Question: I am not sure if this is the right place for it, but I am hoping a few of you are familiar with PHP cURL as well as SOAPUI.
I have managed to successfully submit a web services request using SOAPUI, but have had no luck using php. PHP is currently timing out at 30 seconds (I also tried raising the timeout to 3mins). The SOAPUI request takes about 3 seconds to finish.
If any of you could spot where I went wrong, it would be greatly appreciated!
Thanks
---
Below are my properties for SOAPUI - endpoint is <URL>:

SOAPUI Request:
'''
<soap:Envelope xmlns:soap="http://www.w3.org/2003/05/soap-envelope" xmlns:urn="urn:eclg:coursecopy:enterprisecourse" xmlns:v2="http://CCWS-Services.eCollege.com/EnterpriseServices/Types/v2.1/">
<soap:Header xmlns:wsa="http://www.w3.org/2005/08/addressing">
<wsa:Action>urn:eclg:coursecopy:enterprisecourse:createcoursesection:request</wsa:Action>
<wsa:To>http://ccws-services.ecollege.com/EnterpriseServices/v2.1/EnterpriseCourse.svc</wsa:To>
</soap:Header>
<soap:Body>
<urn:CreateCourseSection>
<urn:createCourseSection>
***REMOVED****
</urn:createCourseSection>
</urn:CreateCourseSection>
</soap:Body>
</soap:Envelope>
'''
I took the RawRequest from SOAPUI and used it as the XML payload for PHP ($post_string).
Here is my PHP code -I suspect the error comes from the SOAPAction, which I retrieved from SOAPUI's Operation Properties:
'''
define('XML_POST_URL', 'https://ccws-services.ecollege.com/EnterpriseServices/v2.1/EnterpriseCourse.svc');
$headers = array(
'Content-Type: text/xml; charset=utf-8',
'Content-Length: '.strlen($post_string),
'Accept: text/xml',
'Cache-Control: no-cache',
'Pragma: no-cache',
'SOAPAction: urn:eclg:coursecopy:enterprisecourse:createcoursesection:request'
);
/**
* Initialize handle and set options
*/
$ch = curl_init();
curl_setopt($ch, CURLOPT_URL, XML_POST_URL);
curl_setopt($ch, CURLOPT_RETURNTRANSFER, 1);
curl_setopt($ch, CURLOPT_TIMEOUT, 4000);
curl_setopt($ch, CURLOPT_POSTFIELDS, $post_string);
curl_setopt($ch, CURLOPT_SSL_VERIFYPEER, false);
curl_setopt($ch, CURLOPT_HEADER, 1);
curl_setopt($ch, CURLOPT_HTTPHEADER, $headers);
/**
* Execute the request and also time the transaction
*/
$result = curl_exec($ch);
'''
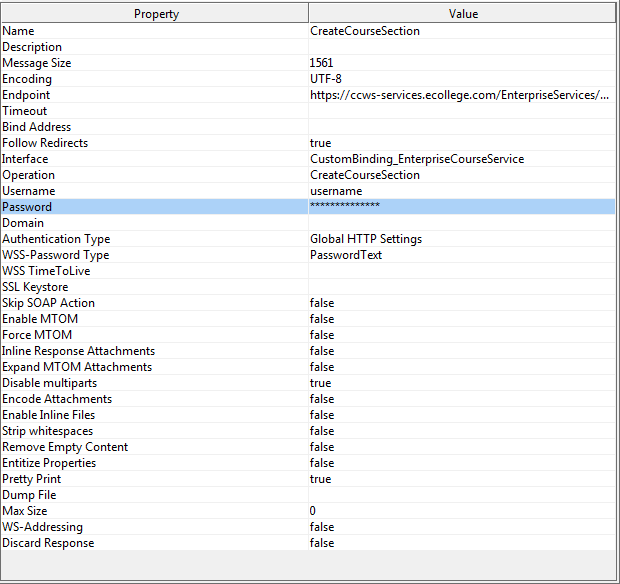
Answer: You can try this. This is what I used when I wound up using cURL in .php for a SOAP Web-Service.
'''
$envelope = '<soap:Envelope> .... </soap:Envelope>';
$soap_do = curl_init();
curl_setopt($soap_do, CURLOPT_URL, "https://ccws-services.ecollege.com/EnterpriseServices/v2.1/EnterpriseCourse.svc" );
curl_setopt($soap_do, CURLOPT_CONNECTTIMEOUT, 10);
curl_setopt($soap_do, CURLOPT_TIMEOUT, 10);
curl_setopt($soap_do, CURLOPT_RETURNTRANSFER, true );
curl_setopt($soap_do, CURLOPT_SSL_VERIFYPEER, false);
curl_setopt($soap_do, CURLOPT_SSL_VERIFYHOST, false);
curl_setopt($soap_do, CURLOPT_POST, true );
curl_setopt($soap_do, CURLOPT_POSTFIELDS, $envelope);
curl_setopt($soap_do, CURLOPT_VERBOSE, TRUE);
curl_setopt($soap_do, CURLOPT_HTTPHEADER, array("Content-Type: text/xml","SOAPAction: "/soap/action/query"", "Content-length: ".strlen($envelope)));
$result = curl_exec($soap_do);
'''
I do time out trying to connect to it. Try it on your end and see if it works with your username and password.